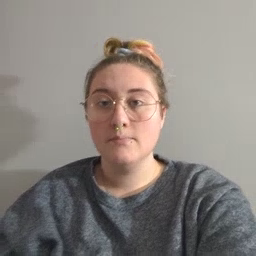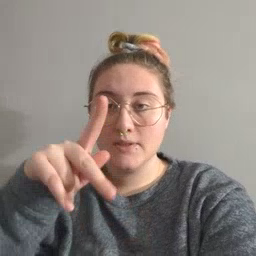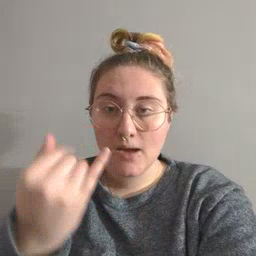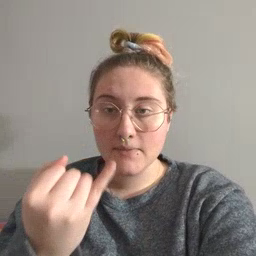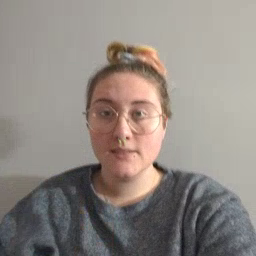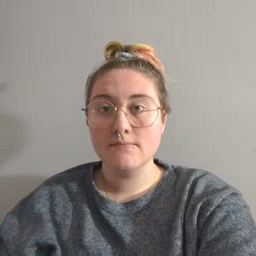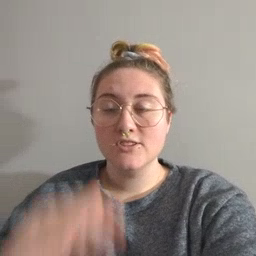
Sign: pajamas